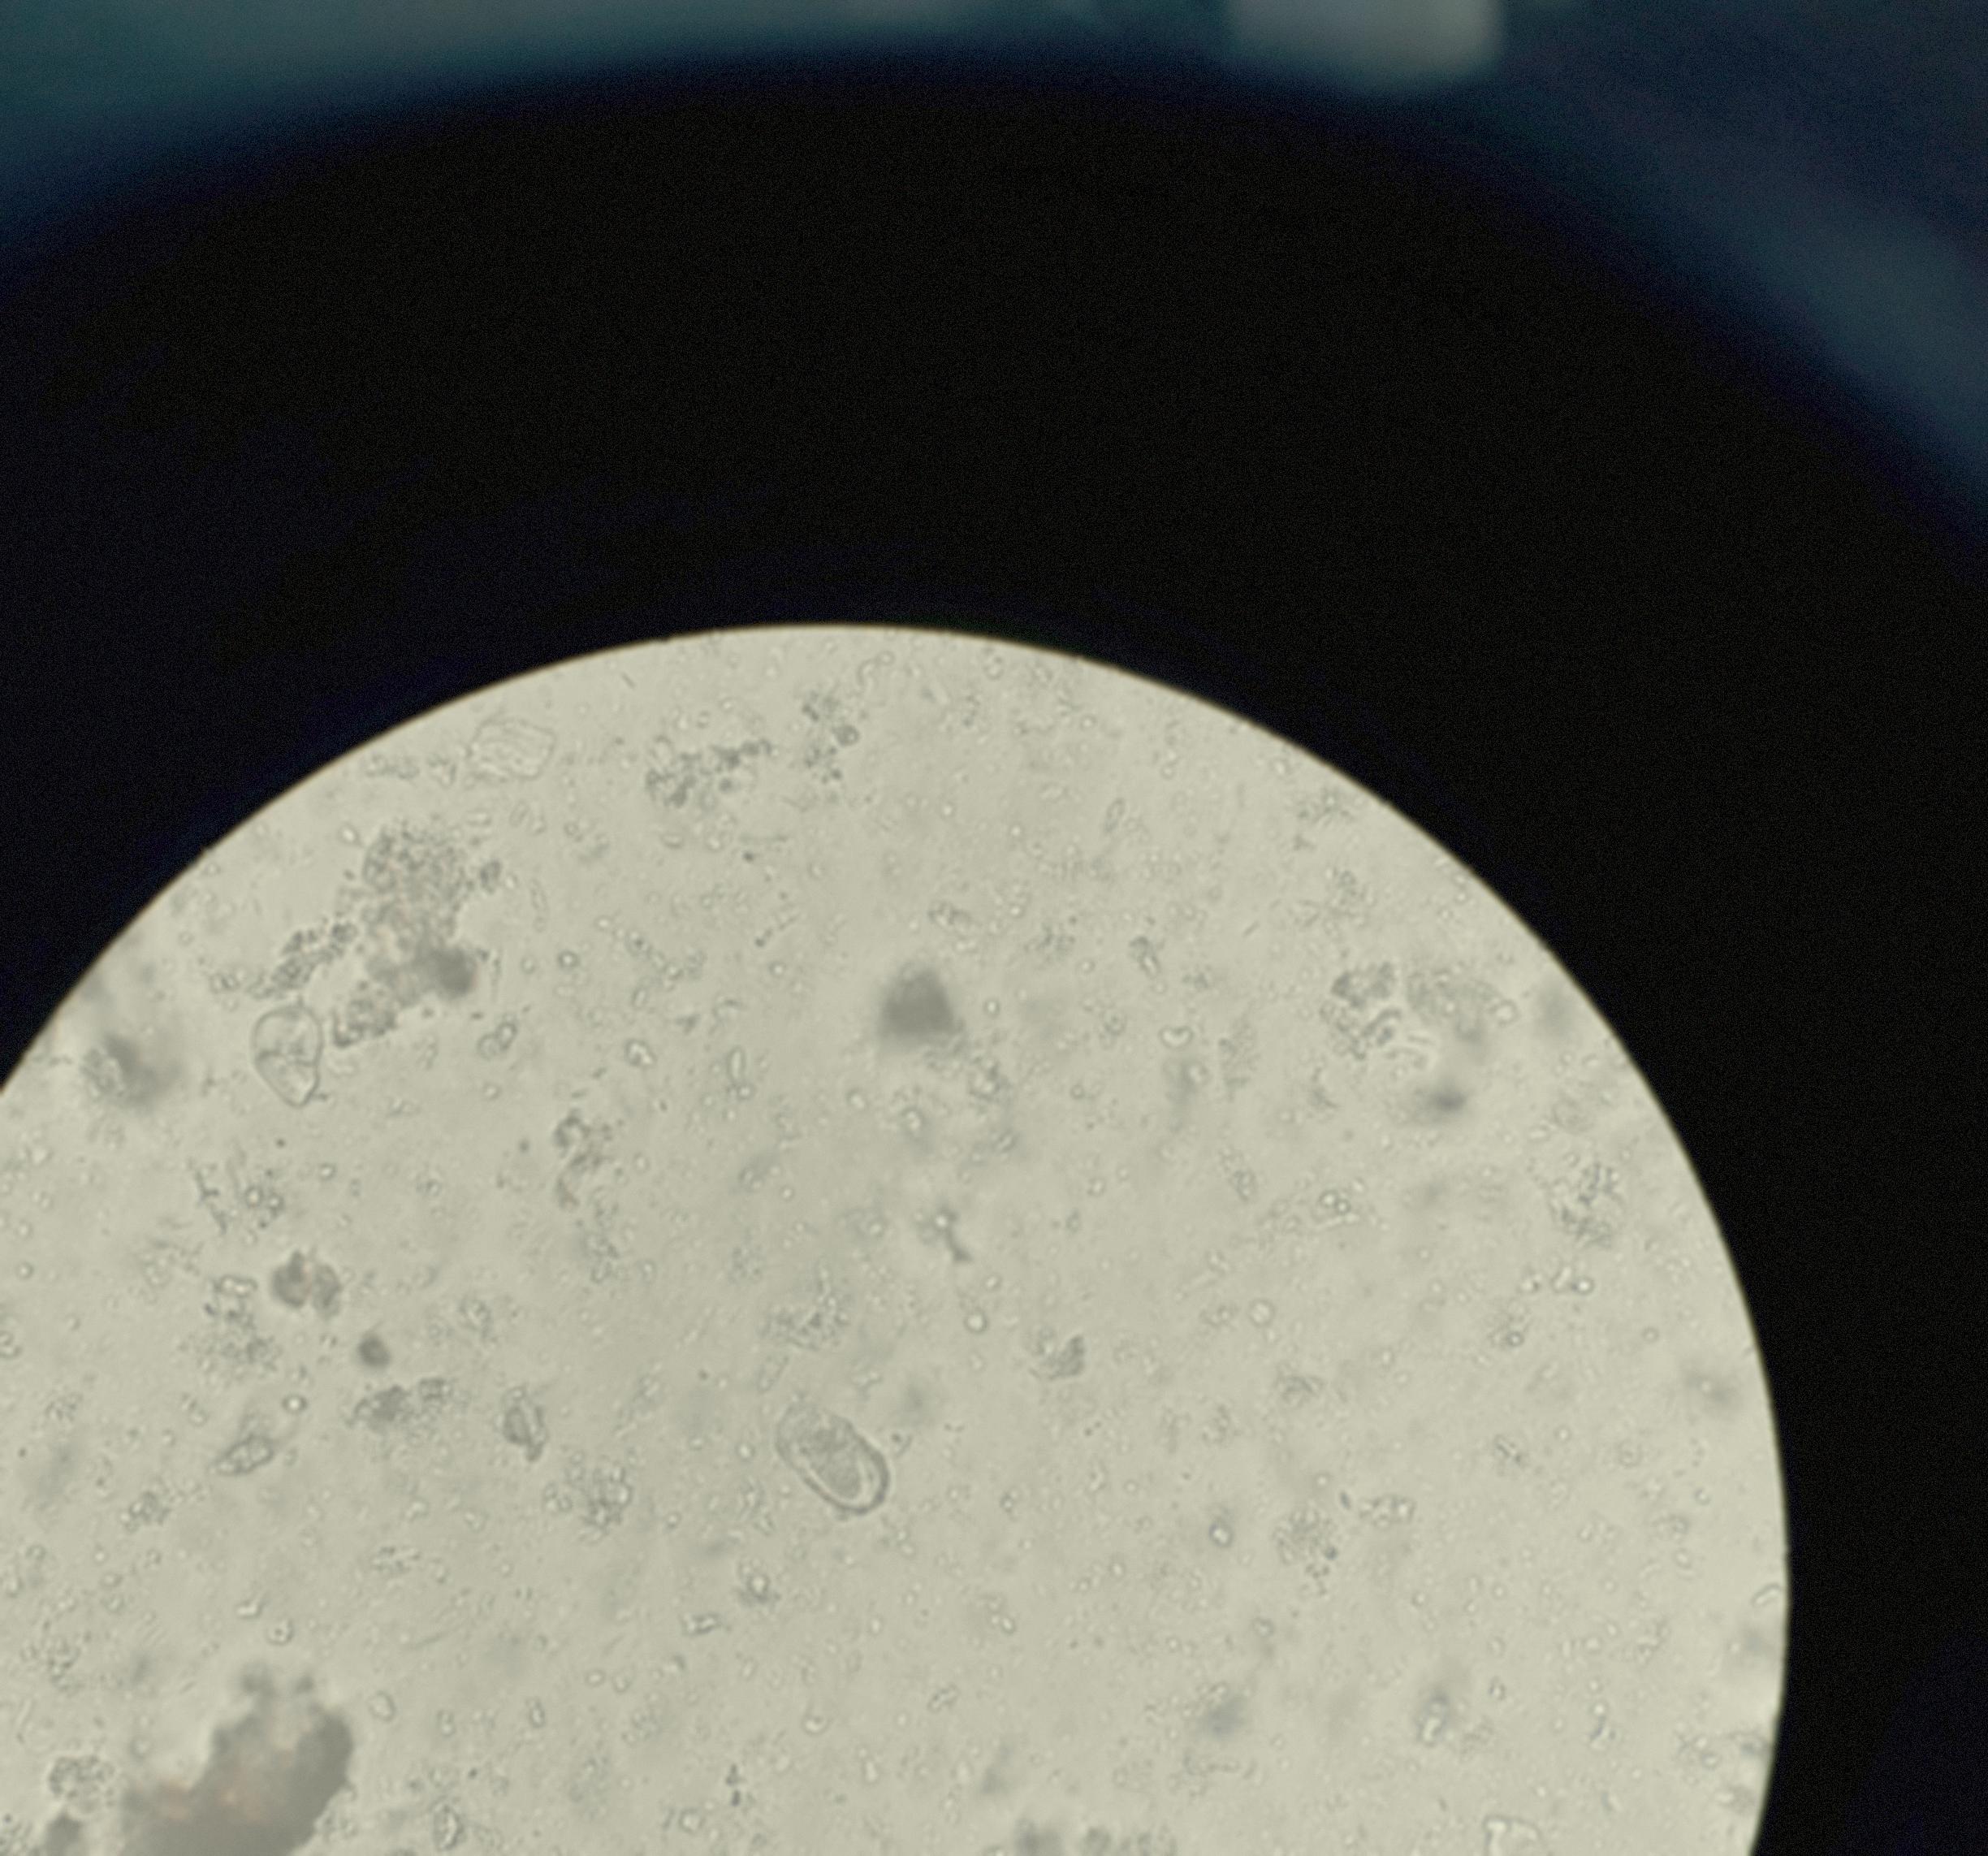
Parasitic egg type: Capillaria philippinensis